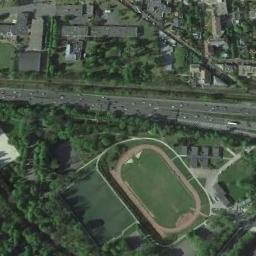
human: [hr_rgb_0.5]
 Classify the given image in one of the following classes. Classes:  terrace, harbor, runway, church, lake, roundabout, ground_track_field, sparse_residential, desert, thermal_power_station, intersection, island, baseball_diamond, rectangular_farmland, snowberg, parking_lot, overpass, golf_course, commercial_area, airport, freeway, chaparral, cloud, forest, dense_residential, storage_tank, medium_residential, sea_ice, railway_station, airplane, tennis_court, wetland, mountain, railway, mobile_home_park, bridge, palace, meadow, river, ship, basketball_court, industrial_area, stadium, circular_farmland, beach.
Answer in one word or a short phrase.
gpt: ground_track_field